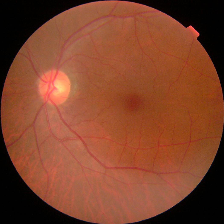
Diabetic retinopathy grade: No DR